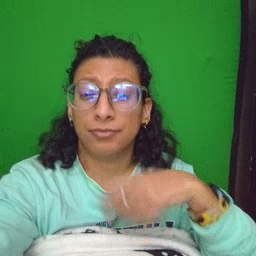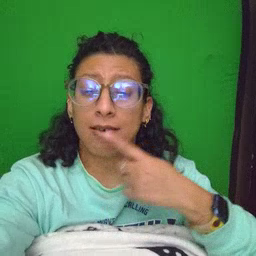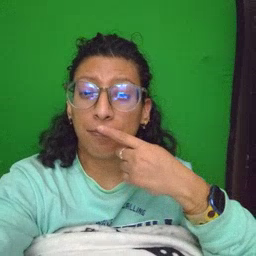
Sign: lips